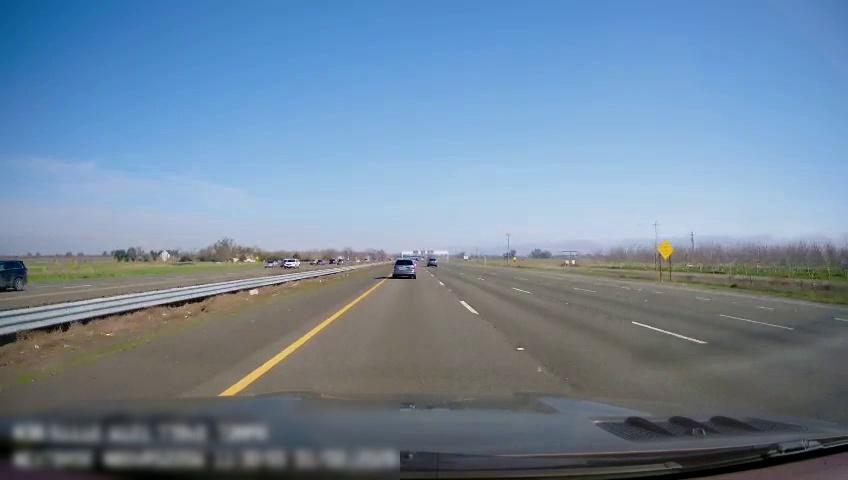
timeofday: Day
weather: Sunny
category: Drivable Space
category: Drivable Space
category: Vehicles | SUV
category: Vehicles | SUV
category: Vehicles | SUV
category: Vehicles | Car
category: Vehicles | SUV
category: Lanes | Current Lane
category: Lanes | Current Lane
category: Lanes | Alternate Lane
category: Lanes | Alternate Lane
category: Lanes | Alternate Lane
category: Lanes | Alternate Lane
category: Lanes | Opposite Lane
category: Lanes | Opposite Lane
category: Traffic | Signs